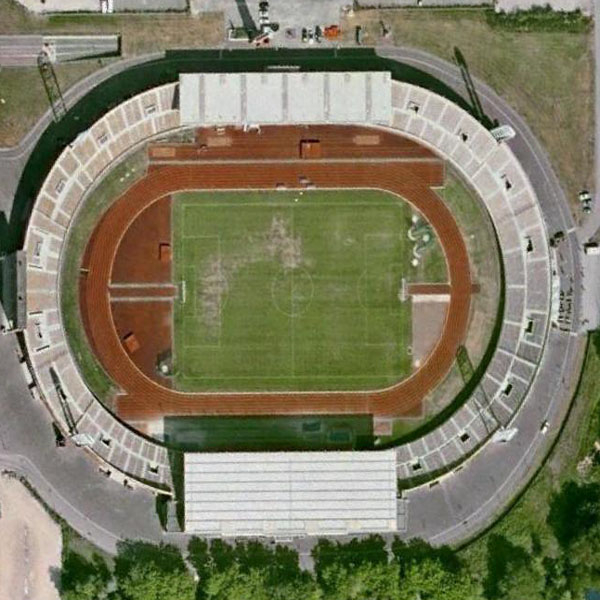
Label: Stadium